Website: apple
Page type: billing-address
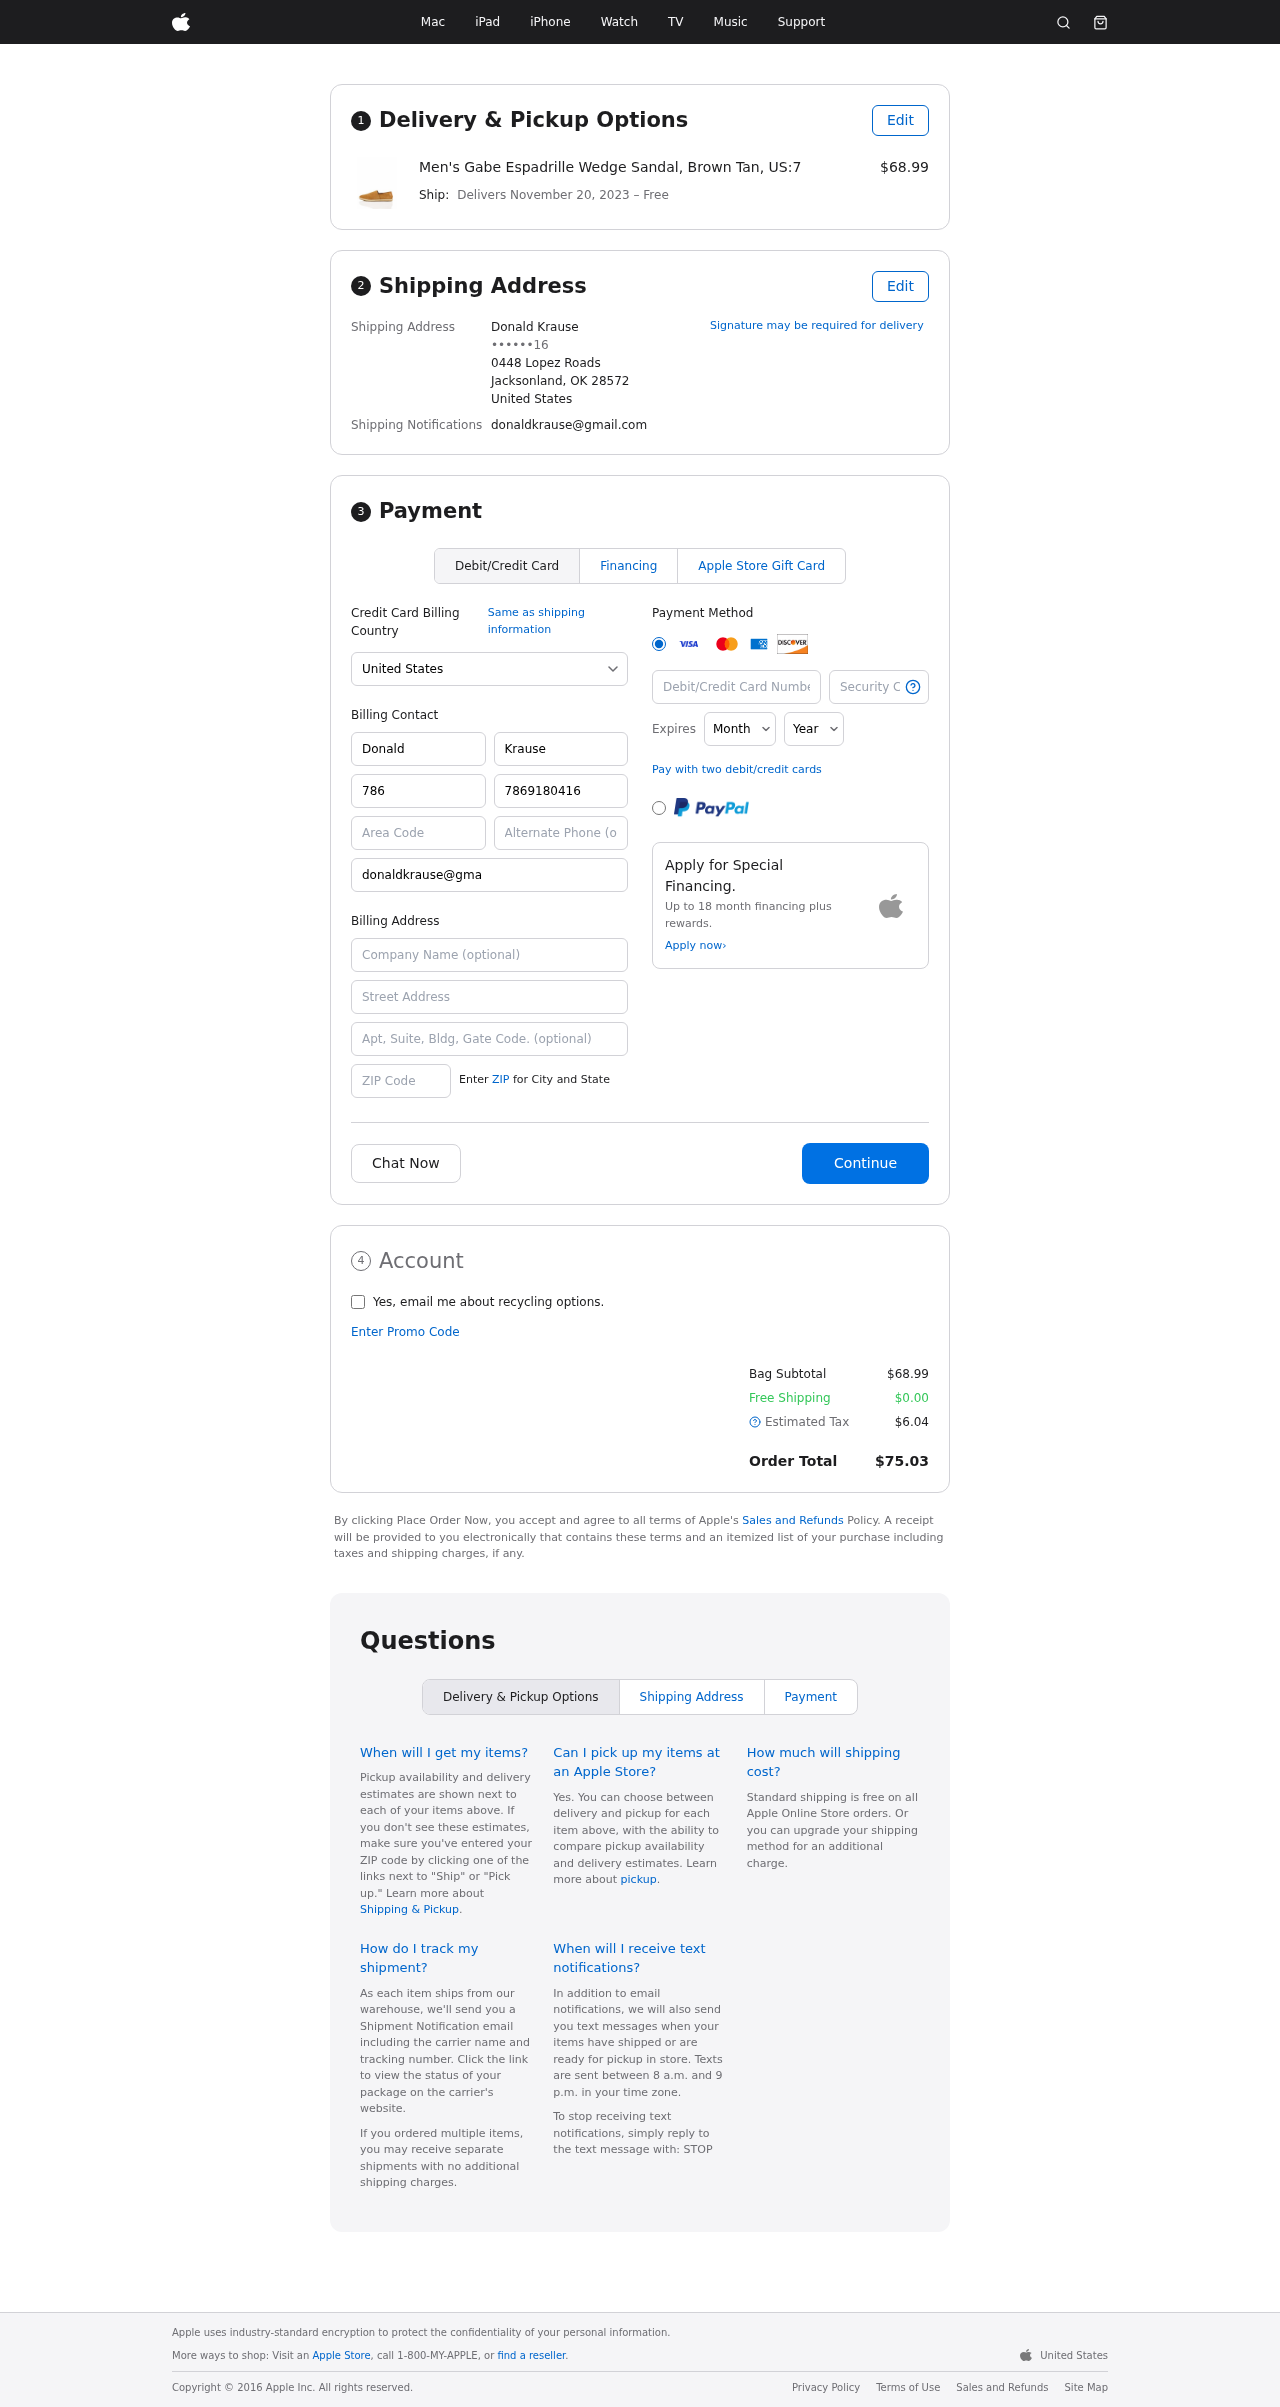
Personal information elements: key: PII_CARD_CVV
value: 576
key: PII_CARD_EXPIRY_MONTH
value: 09
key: PII_CARD_EXPIRY_YEAR
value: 27
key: PII_CARD_NUMBER
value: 6590 3476 9612 3106
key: PII_CITY_STATE_ZIP
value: Jacksonland, OK 28572
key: PII_COUNTRY
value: United States
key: PII_EMAIL
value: donaldkrause@gmail.com
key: PII_FULLNAME
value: Donald Krause
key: PII_STREET
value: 0448 Lopez Roads
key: PII_PHONE_MASKED
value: ••••••16
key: PII_BILLING_FIRSTNAME
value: Donald
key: PII_BILLING_LASTNAME
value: Krause
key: PII_BILLING_PHONE_AREA
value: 786
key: PII_BILLING_PHONE
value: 7869180416
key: PII_BILLING_EMAIL
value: donaldkrause@gmail.com
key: PII_BILLING_STREET
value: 0448 Lopez Roads
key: PII_BILLING_POSTCODE
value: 28572
Product elements: key: PRODUCT1_NAME
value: Men's Gabe Espadrille Wedge Sandal, Brown Tan, US:7
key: PRODUCT1_PRICE
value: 68.99
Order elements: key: ORDER_DELIVERY_DATE
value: November 20, 2023
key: ORDER_SUBTOTAL
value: $68.99
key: ORDER_SHIPPING_COST
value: $0.00
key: ORDER_TAX
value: $6.04
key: ORDER_TOTAL
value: $75.03